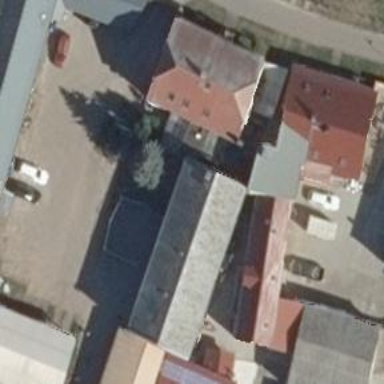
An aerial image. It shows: Part of building.